Question: I have 2 rows per 4 images on my Relative Layout as shown in this image:

I almost have it as it's required however when the app is run the bottom and top both left and right images stick to the edge of frame however the ones in the middle have a wider spacing possibly they are sticking to the one on the corners.
I want the 4 images that are 10dip away from Layout border to stay there however the 4 inner images I want to allways have same space between them and between the ones in the corner.
My layout file:
'''
<?xml version="1.0" encoding="utf-8"?>
<RelativeLayout xmlns:android="http://schemas.android.com/apk/res/android"
android:layout_width="match_parent"
android:layout_height="match_parent"
android:background="#FFFFFF"
android:orientation="vertical" >
<ImageView
android:id="@+id/logo"
android:layout_width="wrap_content"
android:layout_height="wrap_content"
android:layout_alignParentLeft="true"
android:layout_alignParentTop="true"
android:layout_marginLeft="16dp"
android:layout_marginTop="15dp"
android:src="@drawable/userl" />
<TextView
android:id="@+id/address"
android:layout_width="wrap_content"
android:layout_height="wrap_content"
android:layout_alignParentRight="true"
android:layout_alignTop="@+id/logo"
android:layout_marginLeft="20dp"
android:layout_marginRight="10dp"
android:layout_toRightOf="@+id/logo"
android:text="Medium Text"
android:textAppearance="?android:attr/textAppearanceMedium"
android:textColor="#000222" />
<TextView
android:id="@+id/city"
android:layout_width="wrap_content"
android:layout_height="wrap_content"
android:layout_alignLeft="@+id/address"
android:layout_alignRight="@+id/address"
android:layout_below="@+id/address"
android:text="Small Text"
android:textAppearance="?android:attr/textAppearanceSmall" />
<ImageView
android:id="@+id/gsm"
android:layout_width="wrap_content"
android:layout_height="wrap_content"
android:layout_below="@+id/city"
android:layout_marginTop="14dp"
android:layout_toLeftOf="@+id/address"
android:src="@drawable/userl" />
<ImageView
android:id="@+id/diners"
android:layout_width="wrap_content"
android:layout_height="wrap_content"
android:layout_alignRight="@+id/city"
android:layout_alignTop="@+id/master"
android:src="@drawable/userl" />
<ImageView
android:id="@+id/master"
android:layout_width="wrap_content"
android:layout_height="wrap_content"
android:layout_alignTop="@+id/visa"
android:layout_marginRight="54dp"
android:layout_toLeftOf="@+id/diners"
android:src="@drawable/userl" />
<ImageView
android:id="@+id/deposit"
android:layout_width="wrap_content"
android:layout_height="wrap_content"
android:layout_alignLeft="@+id/gsm"
android:layout_below="@+id/gsm"
android:layout_marginTop="18dp"
android:src="@drawable/userl" />
<ImageView
android:id="@+id/transfer"
android:layout_width="wrap_content"
android:layout_height="wrap_content"
android:layout_alignLeft="@+id/visa"
android:layout_alignTop="@+id/deposit"
android:src="@drawable/userl" />
<ImageView
android:id="@+id/history"
android:layout_width="wrap_content"
android:layout_height="wrap_content"
android:layout_alignLeft="@+id/master"
android:layout_alignTop="@+id/transfer"
android:src="@drawable/userl" />
<ImageView
android:id="@+id/upn"
android:layout_width="wrap_content"
android:layout_height="wrap_content"
android:layout_alignTop="@+id/history"
android:layout_toRightOf="@+id/master"
android:src="@drawable/userl" />
<ImageView
android:id="@+id/visa"
android:layout_width="wrap_content"
android:layout_height="wrap_content"
android:layout_above="@+id/deposit"
android:layout_alignLeft="@+id/city"
android:layout_marginLeft="21dp"
android:src="@drawable/userl" />
</RelativeLayout>
'''
However I move these the inner ones always snap to the outer ones.
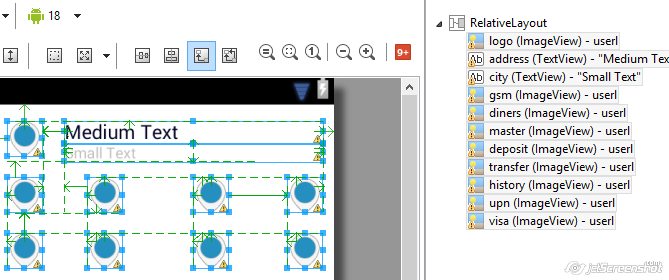
Answer: Have you tried to adding 'LinearLayout' with 'android:weightSum="4"' and 'android:layout_width="0dip" + android:layout_weight="1"' to your 'ImageView', like this:
'''
<RelativeLayout xmlns:android="http://schemas.android.com/apk/res/android"
android:layout_width="match_parent"
android:layout_height="match_parent"
android:background="#FFFFFF"
android:orientation="vertical" >
<ImageView
android:id="@+id/logo"
android:layout_width="wrap_content"
android:layout_height="wrap_content"
android:layout_alignParentLeft="true"
android:layout_alignParentTop="true"
android:layout_marginLeft="16dp"
android:layout_marginTop="15dp"
android:src="@drawable/userl" />
<TextView
android:id="@+id/address"
android:layout_width="wrap_content"
android:layout_height="wrap_content"
android:layout_alignParentRight="true"
android:layout_alignTop="@+id/logo"
android:layout_marginLeft="20dp"
android:layout_marginRight="10dp"
android:layout_toRightOf="@+id/logo"
android:text="Medium Text"
android:textAppearance="?android:attr/textAppearanceMedium"
android:textColor="#000222" />
<TextView
android:id="@+id/city"
android:layout_width="wrap_content"
android:layout_height="wrap_content"
android:layout_alignLeft="@+id/address"
android:layout_alignRight="@+id/address"
android:layout_below="@+id/address"
android:text="Small Text"
android:textAppearance="?android:attr/textAppearanceSmall" />
// First row (under @id/logo)
<LinearLayout
android:id="@+id/row1"
android:layout_width="match_parent"
android:layout_height="wrap_content"
android:layout_marginTop="14dp"
android:weightSum="4"
android:layout_below="@id/logo" >
<ImageView
android:id="@+id/gsm"
android:layout_width="0dip"
android:layout_height="wrap_content"
android:layout_weight="1"
android:src="@drawable/userl" />
<ImageView
android:id="@+id/diners"
android:layout_width="0dip"
android:layout_height="wrap_content"
android:layout_weight="1"
android:src="@drawable/userl" />
<ImageView
android:id="@+id/master"
android:layout_width="0dip"
android:layout_height="wrap_content"
android:layout_weight="1"
android:src="@drawable/userl" />
<ImageView
android:id="@+id/deposit"
android:layout_width="0dip"
android:layout_height="wrap_content"
android:layout_weight="1"
android:src="@drawable/userl" />
</LinearLayout>
// Second row (under @id/row1)
<LinearLayout
android:layout_width="match_parent"
android:layout_height="wrap_content"
android:layout_marginTop="18dp"
android:weightSum="4"
android:layout_below="@id/row1" >
<ImageView
android:id="@+id/transfer"
android:layout_width="0dip"
android:layout_height="wrap_content"
android:layout_weight="1"
android:src="@drawable/userl" />
<ImageView
android:id="@+id/history"
android:layout_width="0dip"
android:layout_height="wrap_content"
android:layout_weight="1"
android:src="@drawable/userl" />
<ImageView
android:id="@+id/upn"
android:layout_width="0dip"
android:layout_height="wrap_content"
android:layout_weight="1"
android:src="@drawable/userl" />
<ImageView
android:id="@+id/visa"
android:layout_width="0dip"
android:layout_height="wrap_content"
android:layout_weight="1"
android:src="@drawable/userl" />
</LinearLayout>
</RelativeLayout>
'''
Hope this helps.